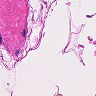
Metastatic tissue present: no